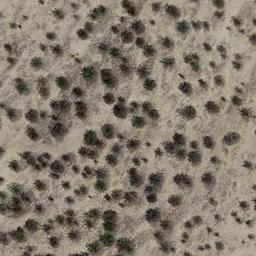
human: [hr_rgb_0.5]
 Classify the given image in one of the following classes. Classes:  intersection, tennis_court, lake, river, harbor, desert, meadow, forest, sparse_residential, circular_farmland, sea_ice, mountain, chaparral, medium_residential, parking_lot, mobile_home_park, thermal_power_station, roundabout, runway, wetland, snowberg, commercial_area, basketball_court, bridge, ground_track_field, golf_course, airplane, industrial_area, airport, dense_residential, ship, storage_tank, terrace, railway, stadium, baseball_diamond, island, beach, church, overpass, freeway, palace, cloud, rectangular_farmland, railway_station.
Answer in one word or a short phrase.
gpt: chaparral